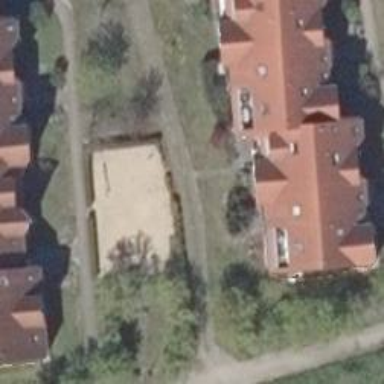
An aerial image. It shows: Playground with springy equipment.